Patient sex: M
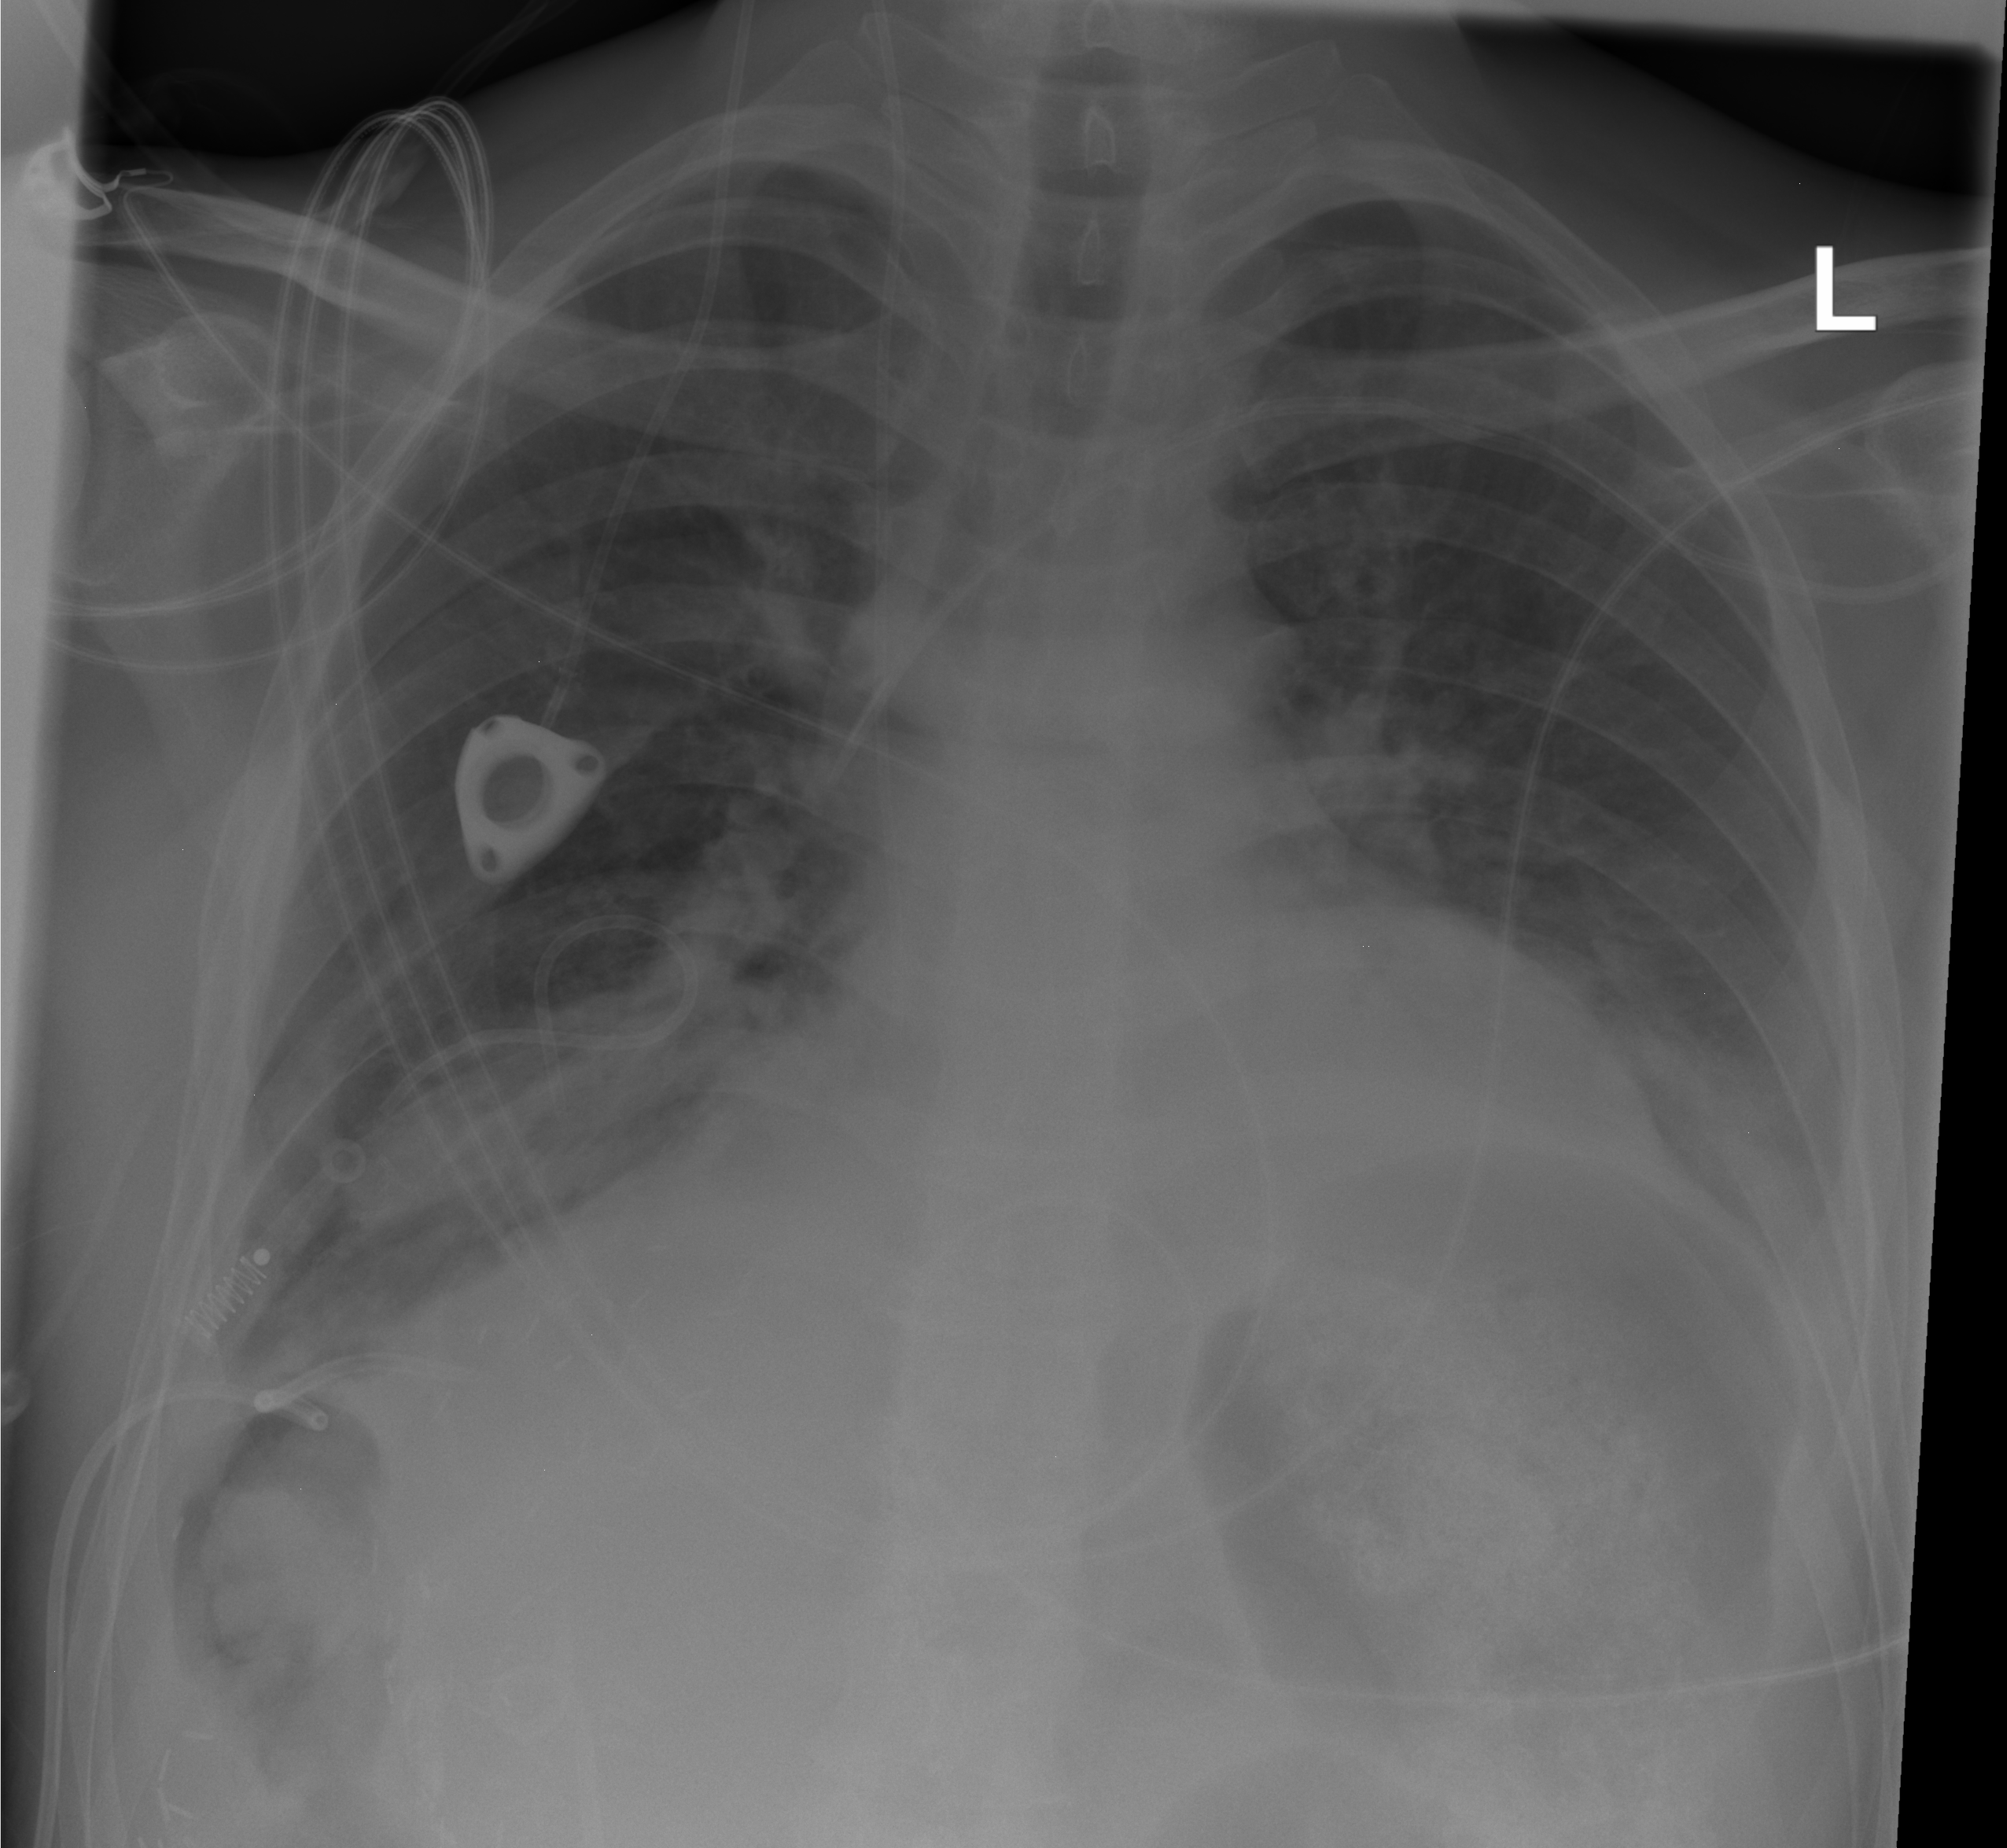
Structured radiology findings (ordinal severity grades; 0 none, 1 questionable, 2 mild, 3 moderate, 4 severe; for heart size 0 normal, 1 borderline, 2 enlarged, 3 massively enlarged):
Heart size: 0
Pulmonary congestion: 0
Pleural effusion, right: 3
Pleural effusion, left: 2
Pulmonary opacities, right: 0
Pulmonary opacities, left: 0
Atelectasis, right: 3
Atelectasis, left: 2